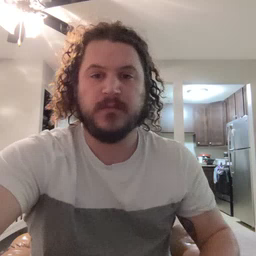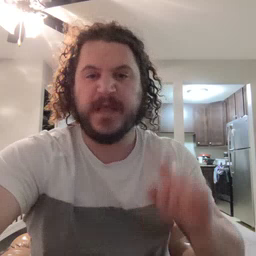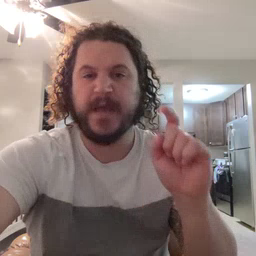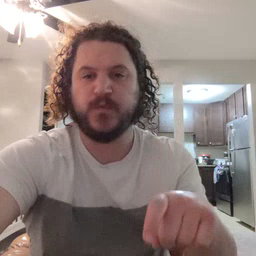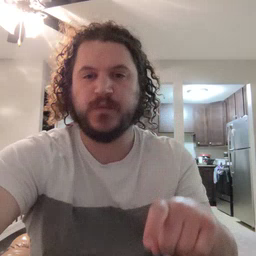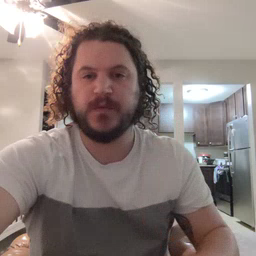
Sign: haveto